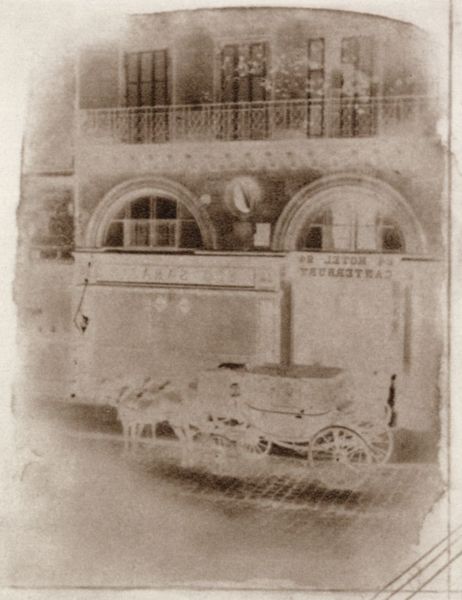
Titel: »L'Hôtel Canterbury«
Künstler: William Henry Fox Talbot
Schlagwörter: schatten, weiß, fenster, frankreich, glas, lampe, licht, schwarz, strasse, tür, gebäude, haus, tiere, wand, mensch, rahmen, stehen, steine, trauer, gitter, boden, england, pferd, pferde, räder, deutschland, balkon, bogen, fassade, pflaster, mauer, kutsche, laden, speichen, pilaster, sepia, rad, rundbogen, wagen, wagenrad, uhr, geländer, foto, fotografie, photographie, bögen, eingang, scheiben, schwarz weiß, kopfsteinpflaster, bahnhof, photo, fries, sims, negativ, gesims, rundbögen, aufnahme, waagen, pferdewagen, parken, herrschaftshaus, paarhufer, kasino, poststation, überbelichtet, geschaeft, invertiert, spielhalle, huftiere, waagenräder